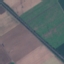
Land use / land cover class: Highway